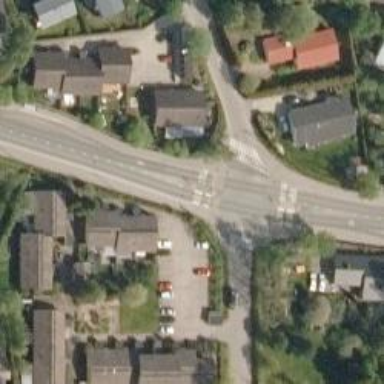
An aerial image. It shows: Asphalt cycleway with crossing.